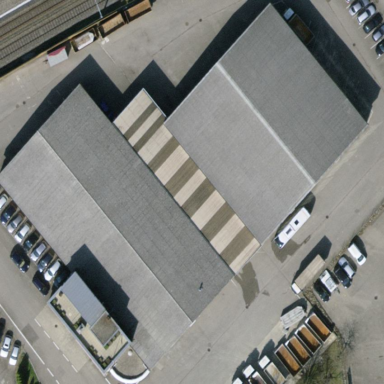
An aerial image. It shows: Industrial building with mansard roof shape.